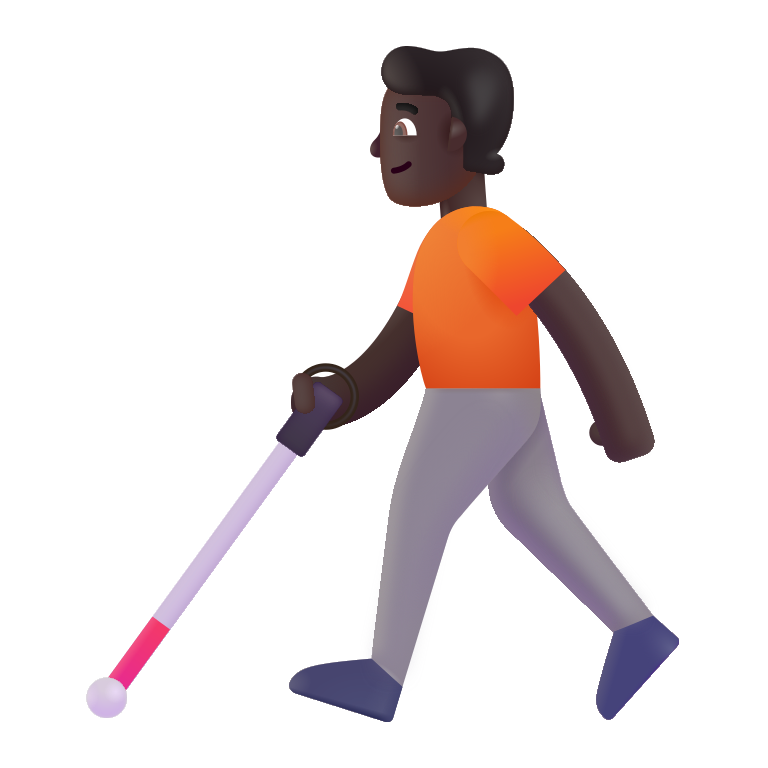
person with white cane color dark